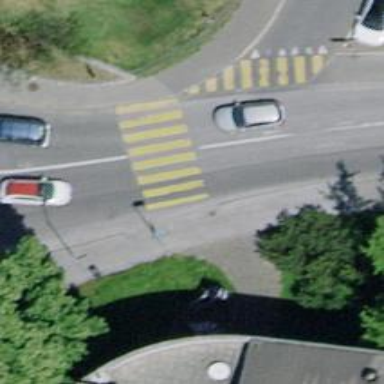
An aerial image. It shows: Asphalt footway with zebra crossing.